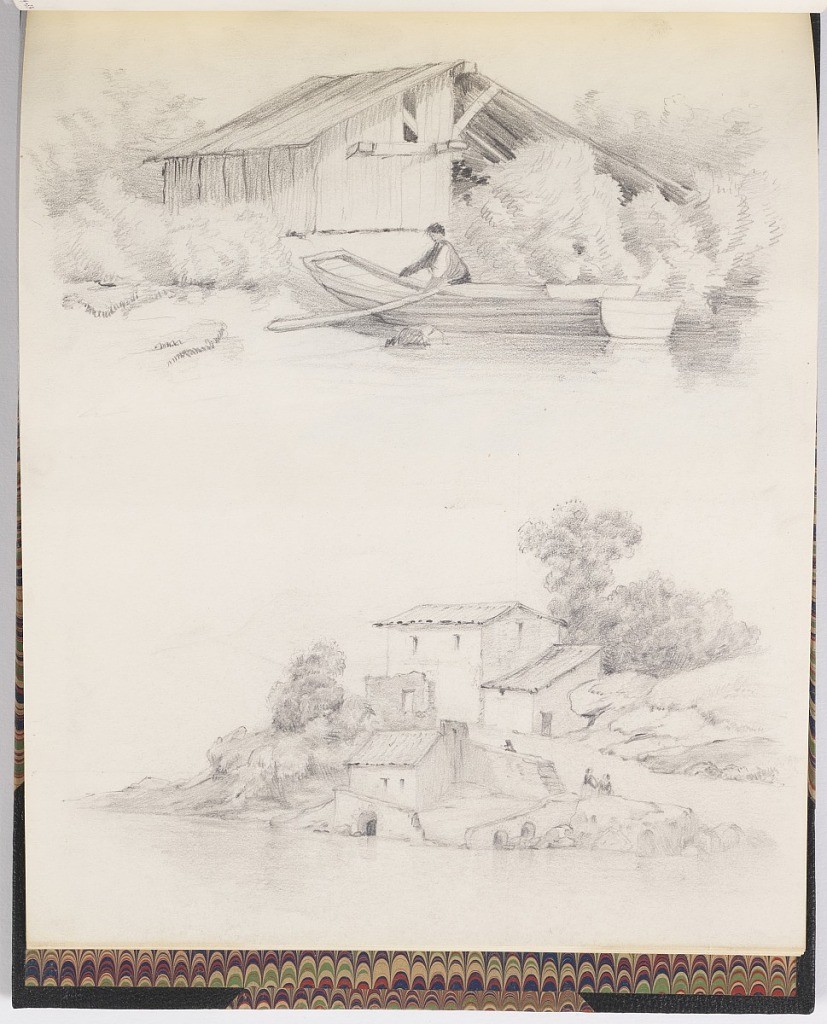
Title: Sketches of a Shed and House on the Shore
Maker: Francis Augustus Lathrop, American, 1849–1909
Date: ca. 1895
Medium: Graphite on white paper
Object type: Drawing
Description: Two sketches on vertical format sheet. At top, a wood shed on a shore, among trees. A figure of a man in a scow on the shore. At bottom, house on a steep shore.